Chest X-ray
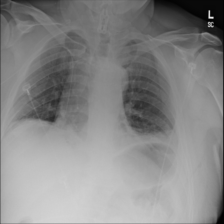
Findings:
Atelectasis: negative
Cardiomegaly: negative
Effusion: negative
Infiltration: negative
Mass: negative
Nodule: negative
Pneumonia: negative
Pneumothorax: negative
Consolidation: negative
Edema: negative
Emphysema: negative
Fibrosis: negative
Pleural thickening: negative
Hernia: negative